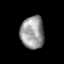
Tissue: lung
Cell type: Epithelial cells
Senescence score: 0.2112
Nuclear area (px): 757
Mean DAPI intensity: 151.727